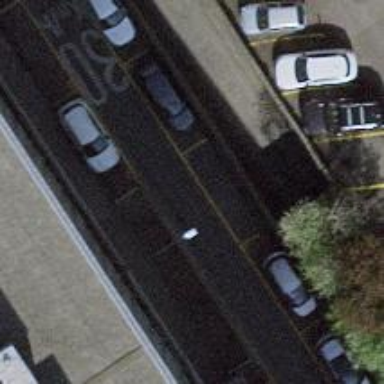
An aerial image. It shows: Car sharing facility.